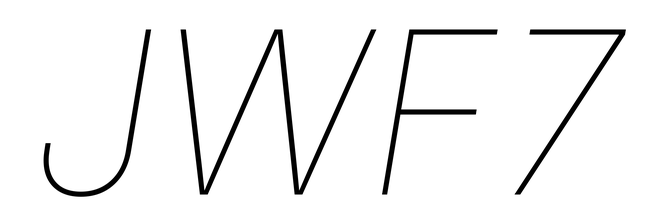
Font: Inter-Italic_Thin_Italic